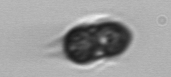
Label: Mesodinium